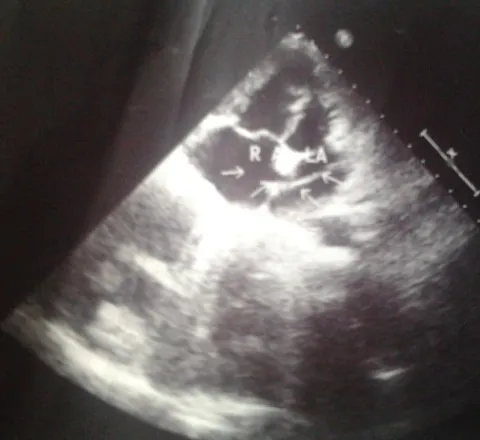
Echocardiogram Showing the Catheter Traversing the Interatrial Septum. Abbreviations: RA, Right Atrium; LA, Left Atrium.
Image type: radiology (ultrasound)